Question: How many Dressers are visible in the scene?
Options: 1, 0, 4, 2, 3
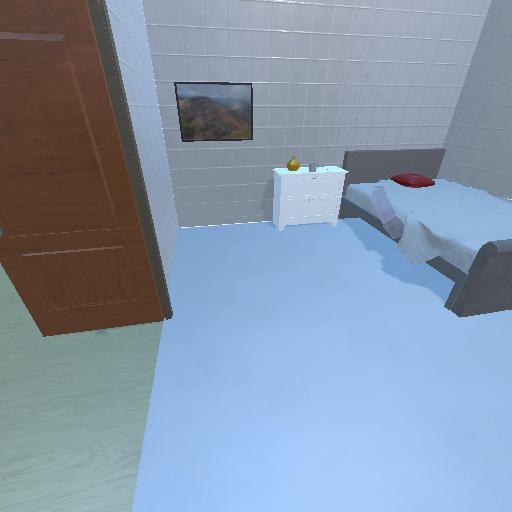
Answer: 1